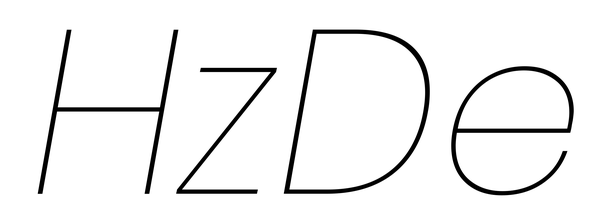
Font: Poppins-ThinItalic